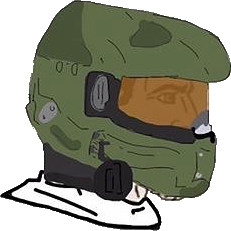
Label: 4_Yes_Chad